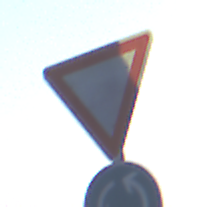
Verkehrszeichen: VorfahrtGewaehren
Zusatzzeichen unten: Kreisverkehr
Umgebung: Outdoor, Urban
Tageszeit: Dawn
Wetter: Clear
Licht: Natural
Jahreszeit: NotSpecified
Kontrast: LowContrast